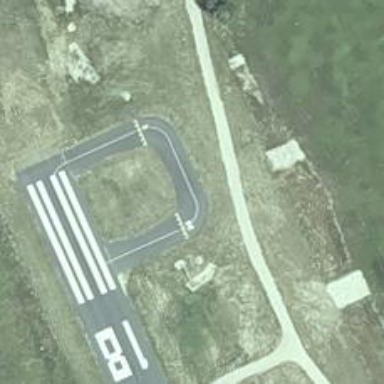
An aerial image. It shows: View of taxiway at the airport.